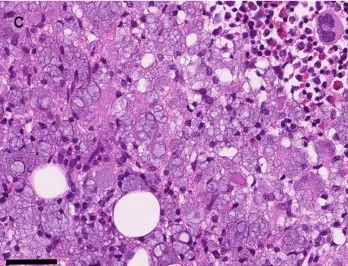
Radiological and biopsy findings. (c) Bone marrow (H&E): Massive infiltration of histiocytes and scarce remaining hematopoietic tissue.
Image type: pathology (h&e)